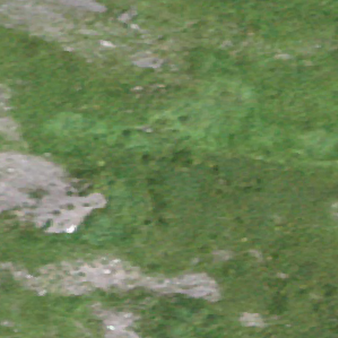
Label: other